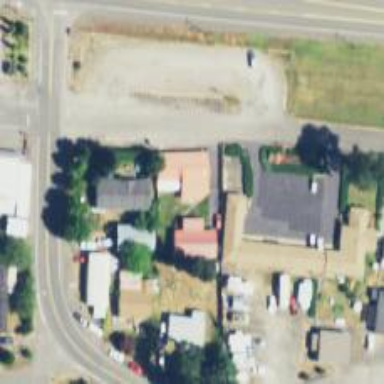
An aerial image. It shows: Convenience shop.